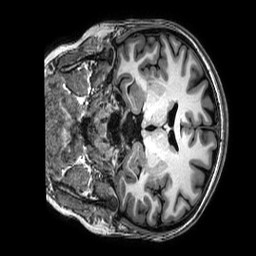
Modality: T1w
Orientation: coronal
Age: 23
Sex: female
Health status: healthy
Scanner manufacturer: philips
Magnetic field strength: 3 T
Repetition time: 0.009 s
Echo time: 0.003996 s